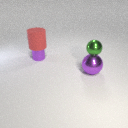
large purple metal sphere below small green metal sphere